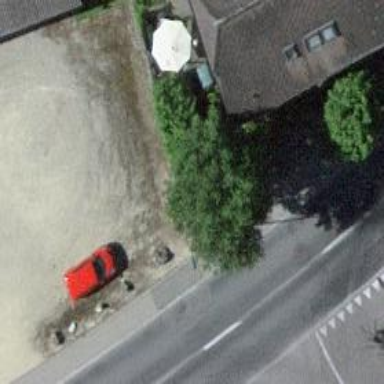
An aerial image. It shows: Bus stop with platform for public transport.